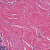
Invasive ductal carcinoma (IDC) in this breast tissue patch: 0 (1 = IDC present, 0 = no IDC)